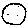
Label: moon